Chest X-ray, PA view. Patient: 24 years old, sex M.
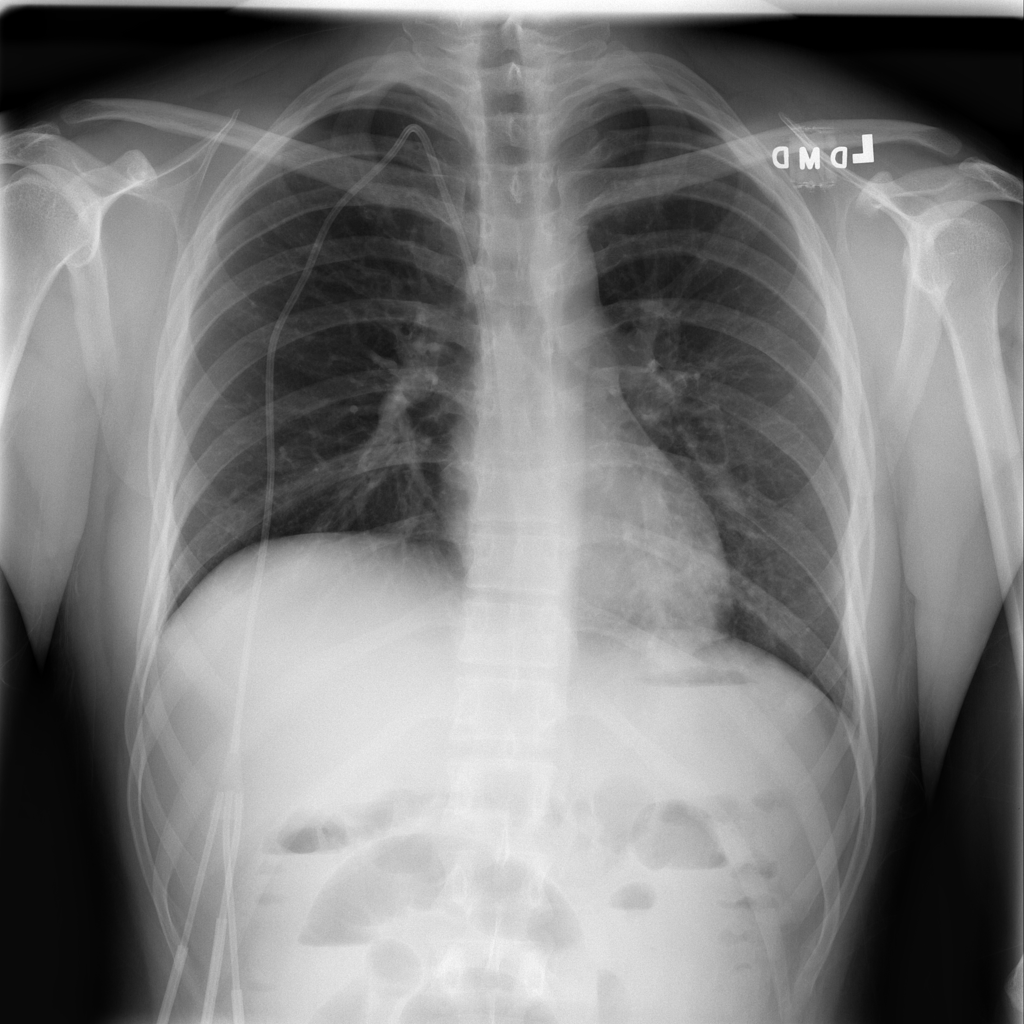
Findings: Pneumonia